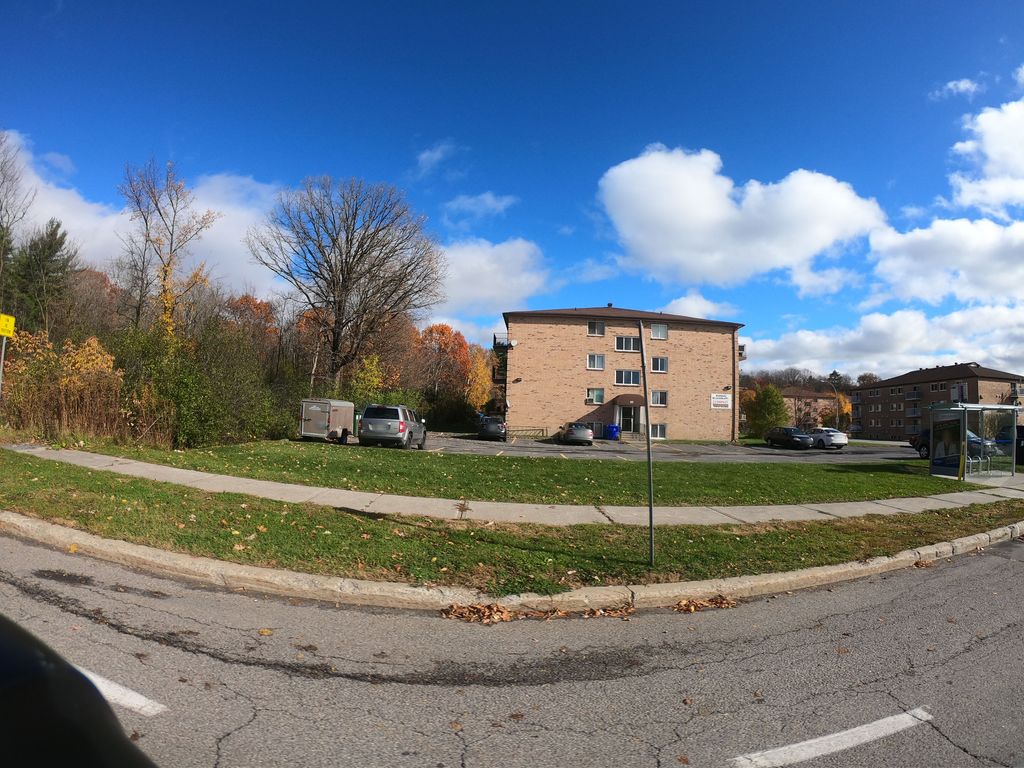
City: ottawa-gatineau